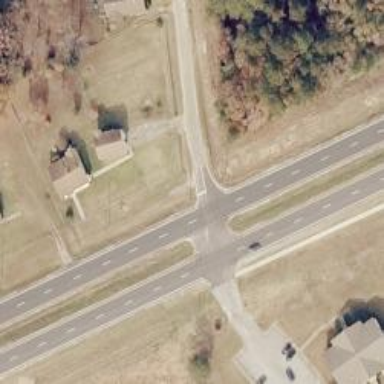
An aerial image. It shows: Stop road.